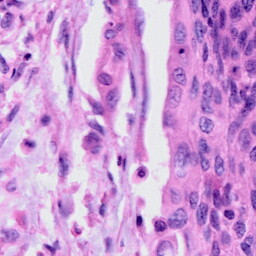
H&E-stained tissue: Cervix